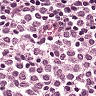
Metastatic tissue present: no